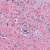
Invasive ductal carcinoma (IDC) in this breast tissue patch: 0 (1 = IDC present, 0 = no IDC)